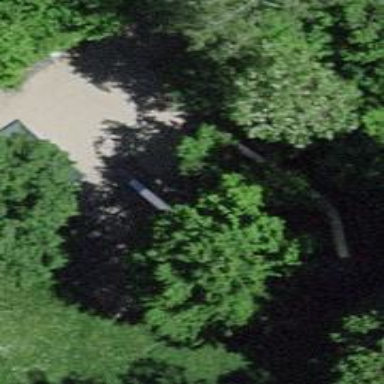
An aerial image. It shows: Playground with slide.